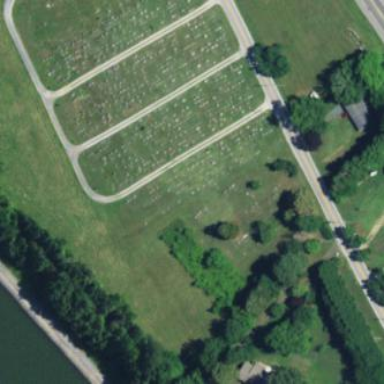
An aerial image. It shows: Grave yard.